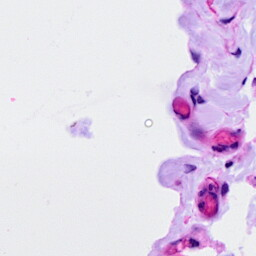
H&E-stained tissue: Ovarian